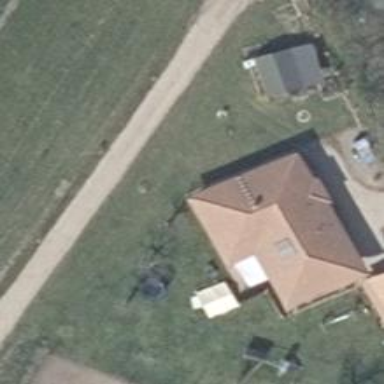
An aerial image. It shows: House with hipped roof.